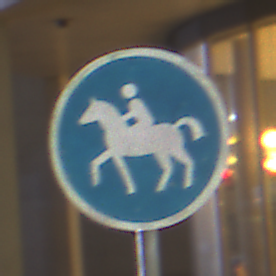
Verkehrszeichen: Reitweg
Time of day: Night
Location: Outdoor (Urban)
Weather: PartlyCloudy
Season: NotSpecified
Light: Artificial